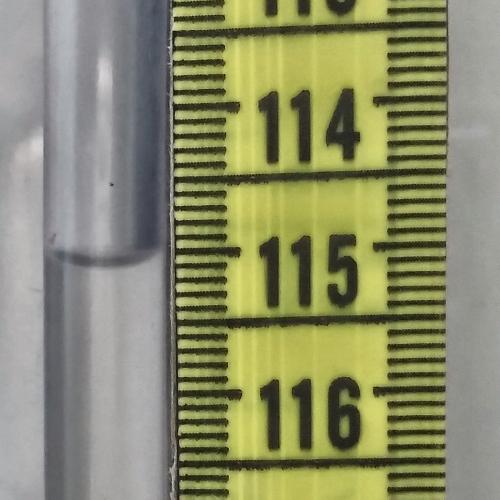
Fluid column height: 115.0 cm